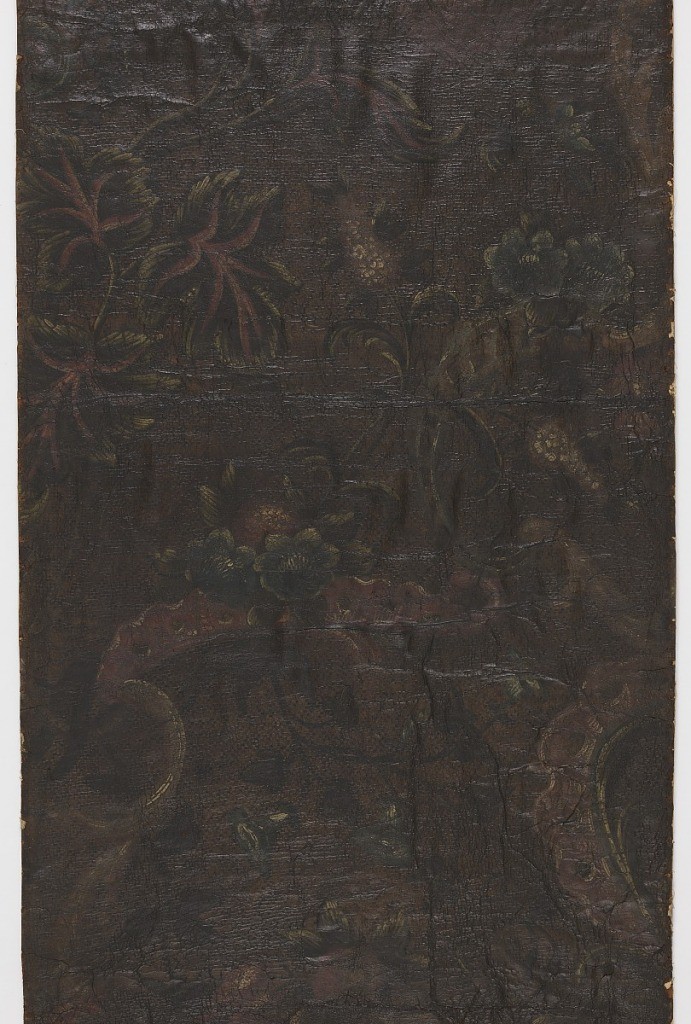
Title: Sidewall
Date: ca. 1730
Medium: Leather, stamped, silvered, painted
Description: Stamped field, silver varnished, rococo scrolls of foliage and flowers. Printed in green, blue and red.